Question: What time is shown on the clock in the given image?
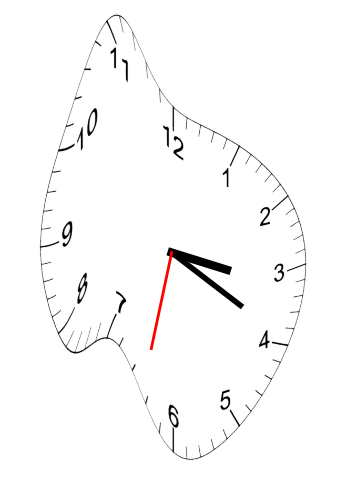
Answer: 03:19:32